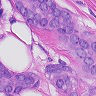
Metastatic tissue present: yes